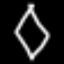
Label: diamond